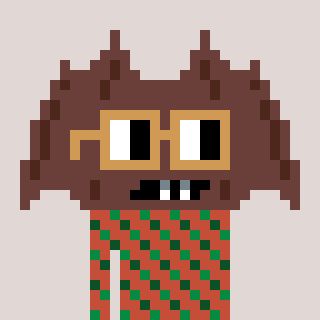
a pixel art character with square brown glasses, a bat-shaped head and a rust-colored body on a warm background